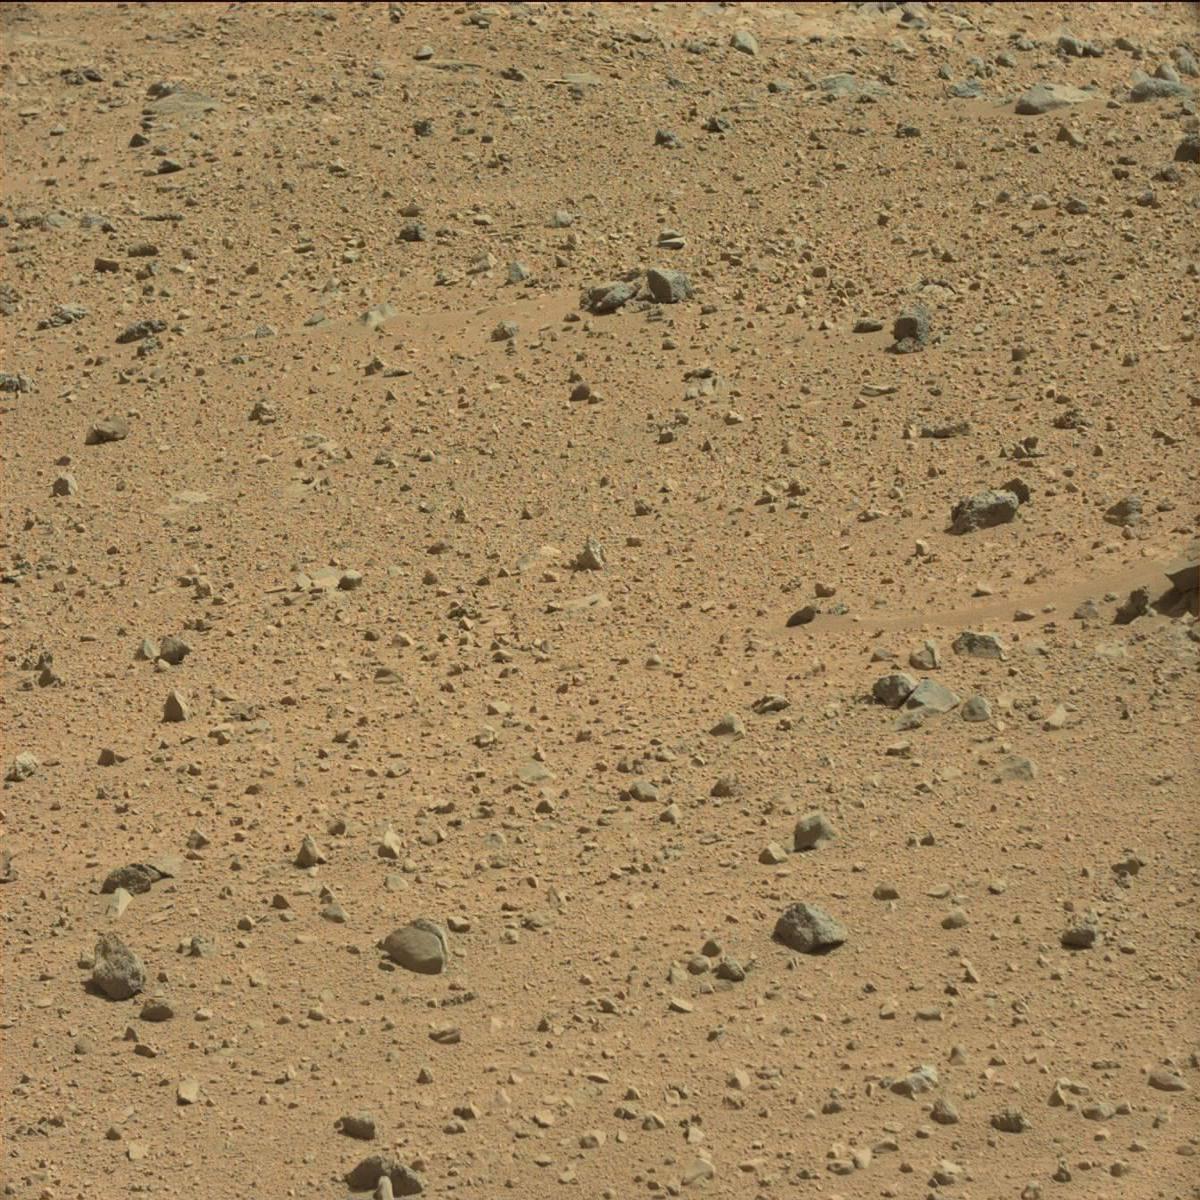
Terrain classes present: Bedrock, Rock, Sand / Soil